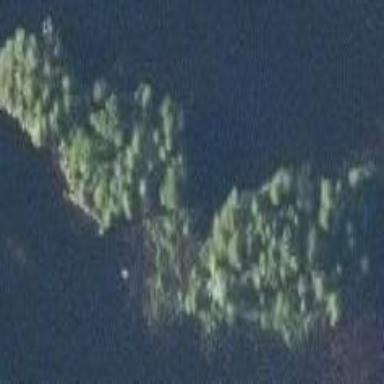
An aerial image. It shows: Island.